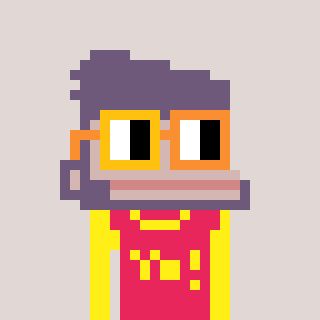
a pixel art character with square yellow and orange glasses, a ape-shaped head and a redpinkish-colored body on a warm background